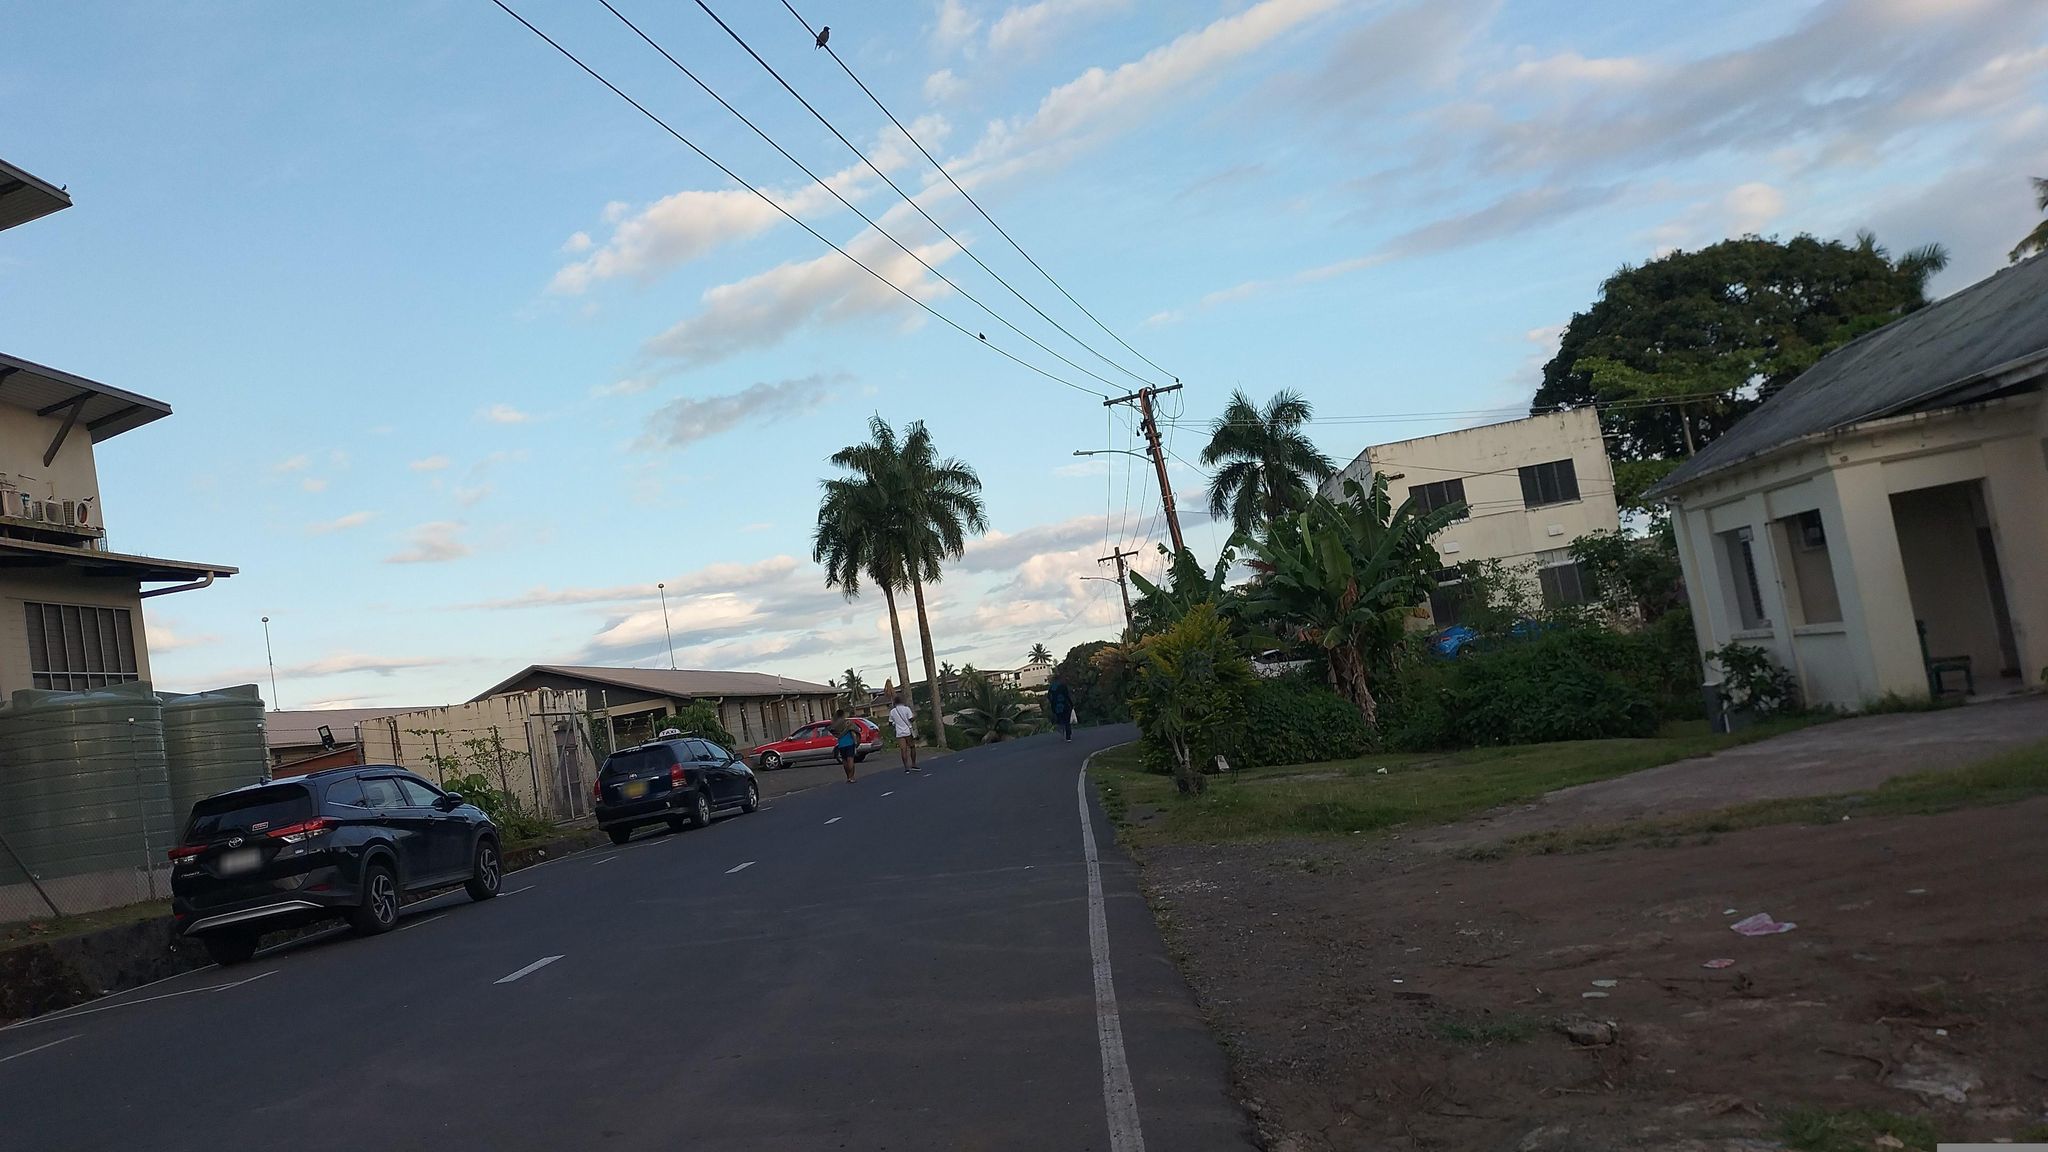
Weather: clear
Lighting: day
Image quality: good
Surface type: cycling surface
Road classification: unclassified, path
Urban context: urban centre
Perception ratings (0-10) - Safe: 4.21, Lively: 3.98, Beautiful: 5.77, Boring: 3.12, Depressing: 2.34, Wealthy: 2.6